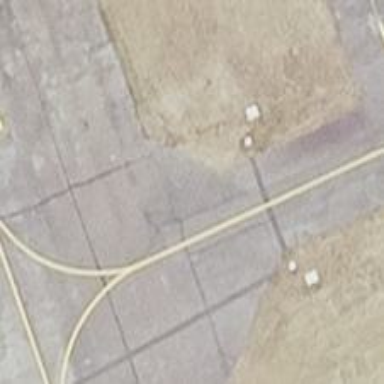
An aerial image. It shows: Image of taxiway at airport.